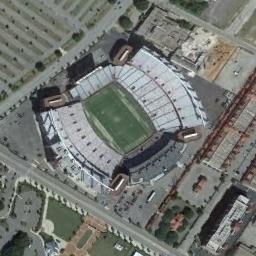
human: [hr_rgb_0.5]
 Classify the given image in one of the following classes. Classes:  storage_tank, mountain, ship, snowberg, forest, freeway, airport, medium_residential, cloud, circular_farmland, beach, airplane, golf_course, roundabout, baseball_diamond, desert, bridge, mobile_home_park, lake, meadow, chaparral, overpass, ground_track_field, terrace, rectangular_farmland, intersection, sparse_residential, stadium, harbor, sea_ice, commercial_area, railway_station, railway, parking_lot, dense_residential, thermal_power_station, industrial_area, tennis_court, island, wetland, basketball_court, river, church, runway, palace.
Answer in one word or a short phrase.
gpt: stadium